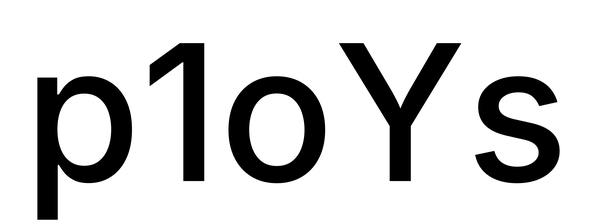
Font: Inter_Medium